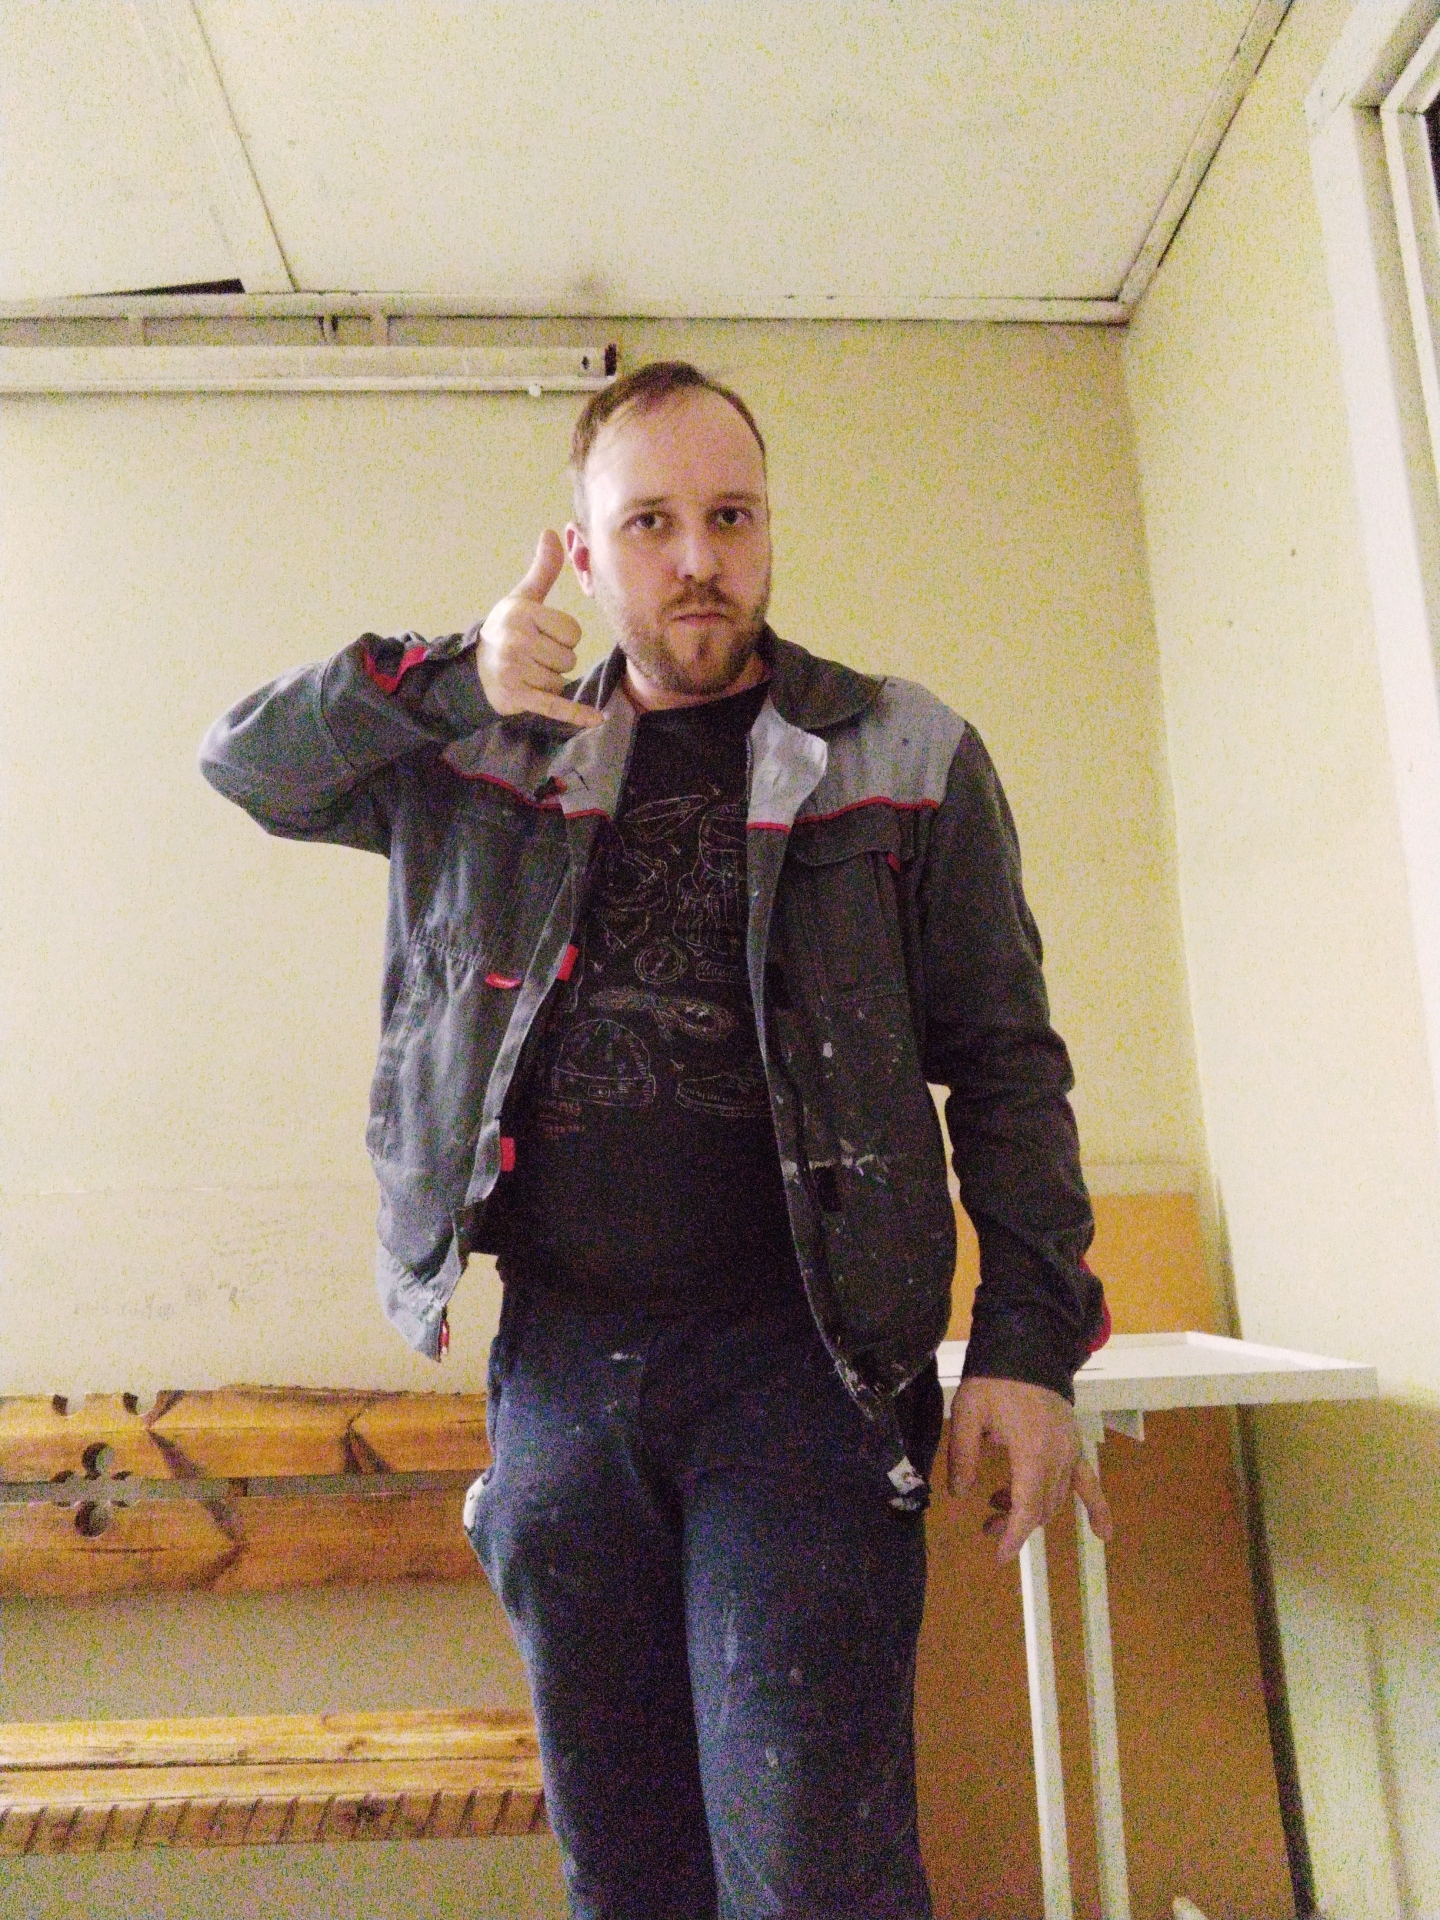
Label: noise